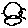
Label: moon